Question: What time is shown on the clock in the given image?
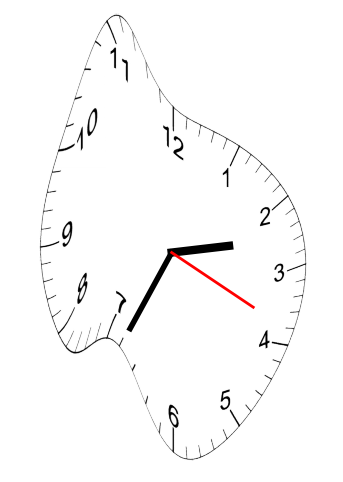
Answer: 02:34:19